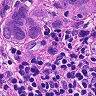
Metastatic tissue present: yes